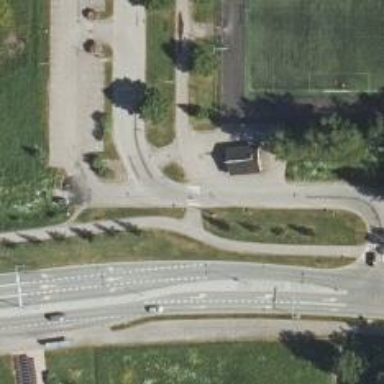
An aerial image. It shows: Uncontrolled crossing on the road.